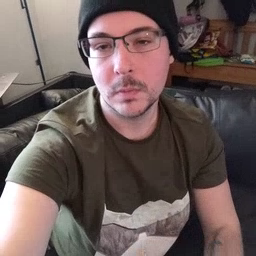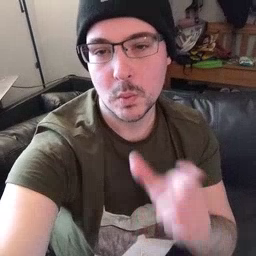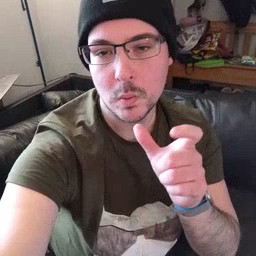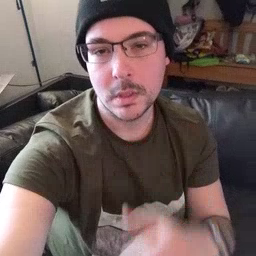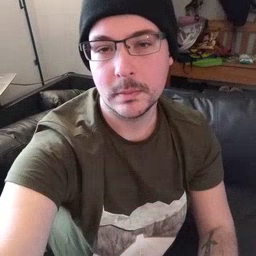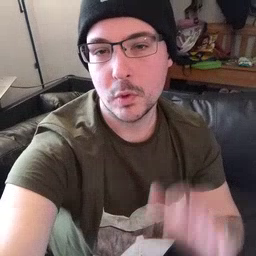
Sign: who